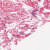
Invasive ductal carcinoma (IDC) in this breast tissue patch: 0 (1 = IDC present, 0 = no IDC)